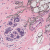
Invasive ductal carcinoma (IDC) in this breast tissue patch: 0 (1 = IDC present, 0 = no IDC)